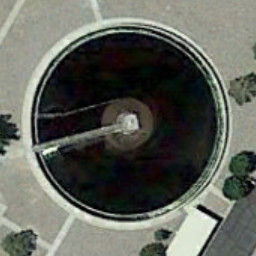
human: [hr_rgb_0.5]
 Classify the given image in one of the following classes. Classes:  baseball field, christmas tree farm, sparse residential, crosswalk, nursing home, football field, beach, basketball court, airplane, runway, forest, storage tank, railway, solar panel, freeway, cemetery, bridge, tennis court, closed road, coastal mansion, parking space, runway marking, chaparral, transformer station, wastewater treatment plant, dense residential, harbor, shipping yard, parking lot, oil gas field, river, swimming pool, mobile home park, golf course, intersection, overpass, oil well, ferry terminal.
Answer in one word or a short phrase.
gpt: wastewater treatment plant